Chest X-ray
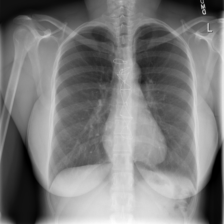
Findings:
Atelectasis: negative
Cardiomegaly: negative
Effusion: positive
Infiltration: negative
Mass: negative
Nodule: negative
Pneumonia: negative
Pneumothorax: negative
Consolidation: negative
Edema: negative
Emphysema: negative
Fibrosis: negative
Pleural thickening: negative
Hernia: negative